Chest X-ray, AP view. Patient: 47 years old, sex F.
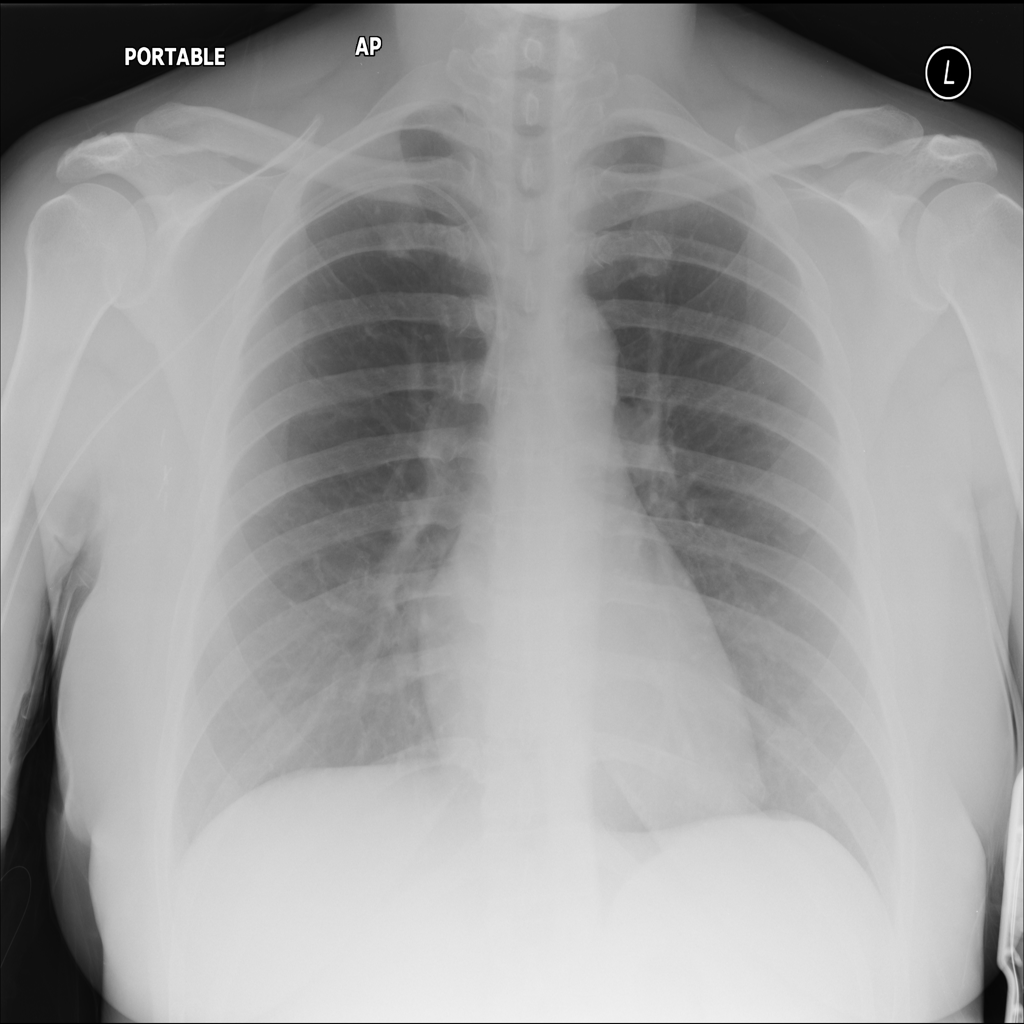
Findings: No Finding